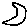
Label: moon